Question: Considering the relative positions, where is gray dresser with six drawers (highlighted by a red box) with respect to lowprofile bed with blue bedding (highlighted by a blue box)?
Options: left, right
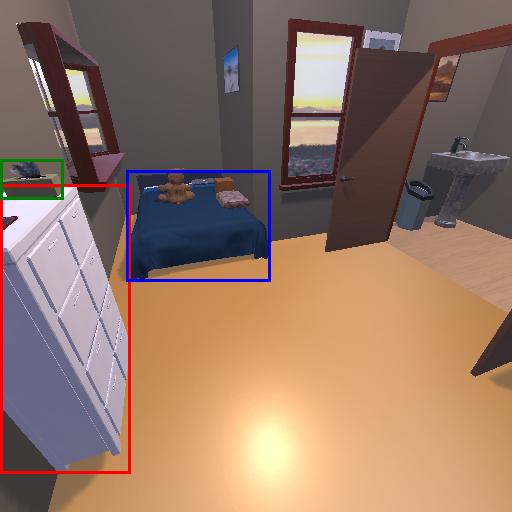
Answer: left